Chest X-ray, PA view. Patient: 25 years old, sex F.
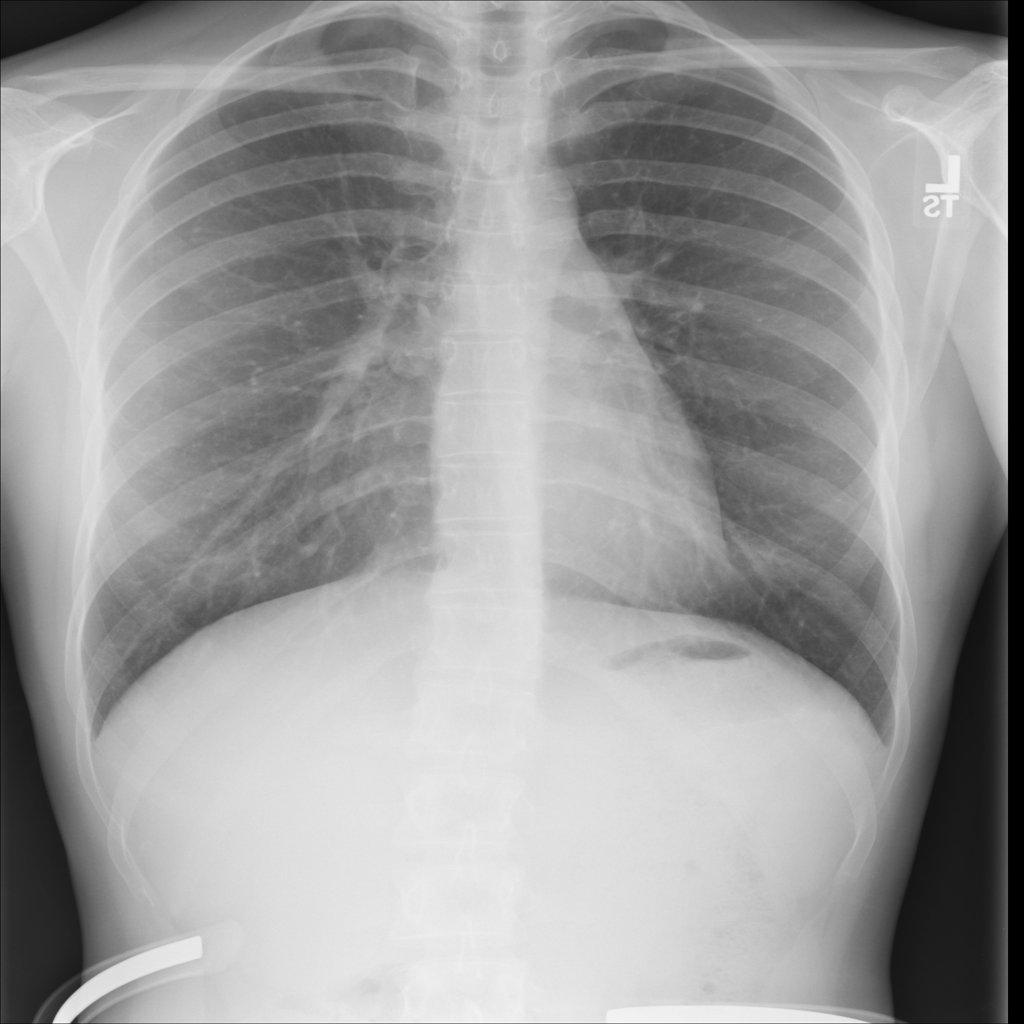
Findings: No Finding